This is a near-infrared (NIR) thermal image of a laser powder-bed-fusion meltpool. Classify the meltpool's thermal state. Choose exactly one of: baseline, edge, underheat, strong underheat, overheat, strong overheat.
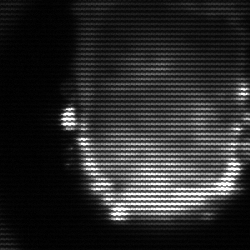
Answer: baseline